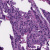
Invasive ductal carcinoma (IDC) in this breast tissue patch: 1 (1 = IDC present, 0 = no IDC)